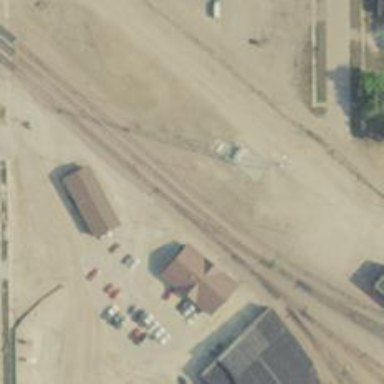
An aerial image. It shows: Railway siding with rails.